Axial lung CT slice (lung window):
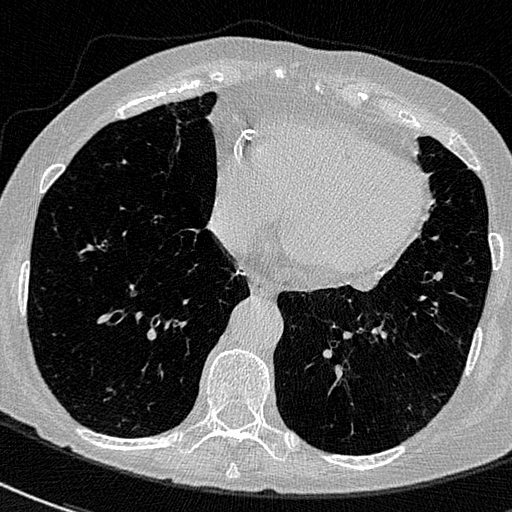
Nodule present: no